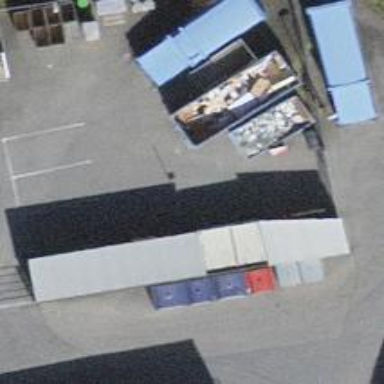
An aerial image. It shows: Recycling center for green waste and scrap metal.